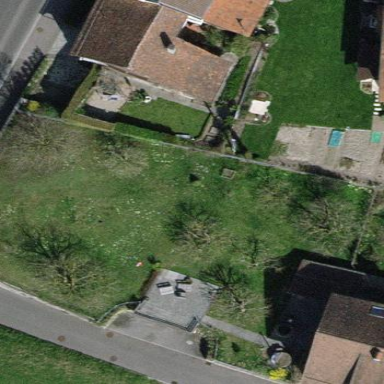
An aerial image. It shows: Residential garden.